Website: bh-photo
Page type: customer-info-address
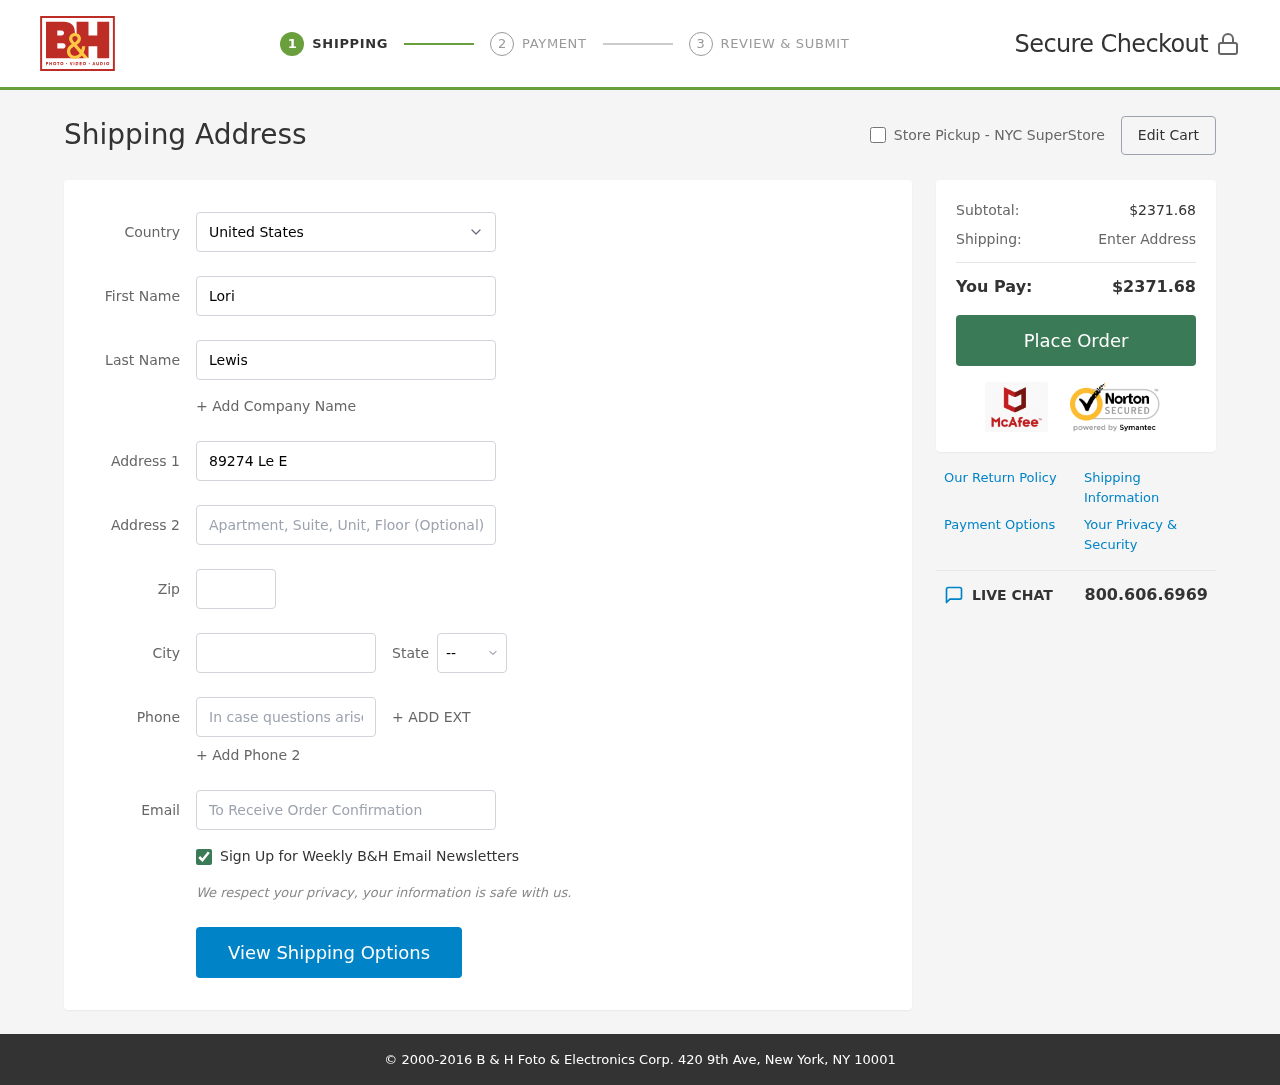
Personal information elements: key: PII_CITY
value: Fernandezberg
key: PII_COUNTRY
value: United States
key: PII_EMAIL
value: lori.lewis@yahoo.com
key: PII_FIRSTNAME
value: Lori
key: PII_LASTNAME
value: Lewis
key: PII_PHONE
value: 6286499133
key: PII_POSTCODE
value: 67933
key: PII_STATE_ABBR
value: KY
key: PII_STREET
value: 89274 Le Estate
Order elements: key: ORDER_SUBTOTAL
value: $2371.68
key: ORDER_TOTAL
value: $2371.68